Interaction volume radius: 5 \u00c5
Interaction volume height: 10 \u00c5
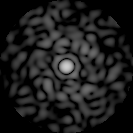
Disorder parameter: 0.8398